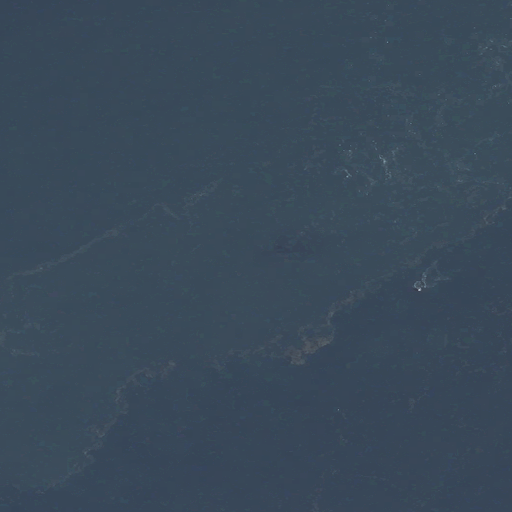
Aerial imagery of bar in Maine named Morton Ledge containing only open water